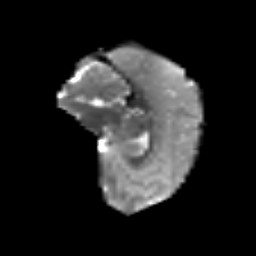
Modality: T2w
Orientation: sagittal
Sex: female
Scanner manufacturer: siemens
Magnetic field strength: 3 T
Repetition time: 5 s
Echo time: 0.071 s